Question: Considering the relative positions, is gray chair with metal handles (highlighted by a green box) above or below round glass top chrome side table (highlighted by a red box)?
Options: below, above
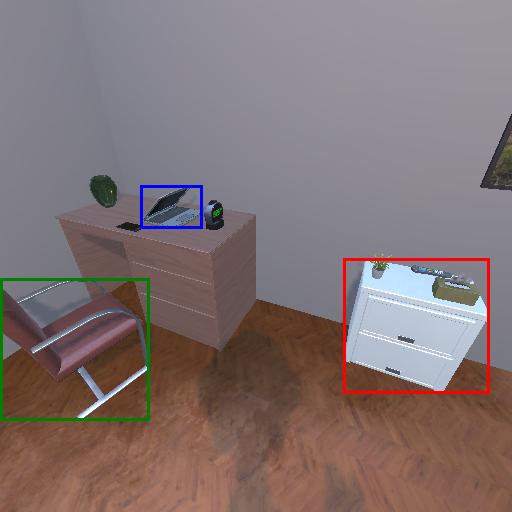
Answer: below